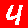
Digit: 4